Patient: sex F, age 40
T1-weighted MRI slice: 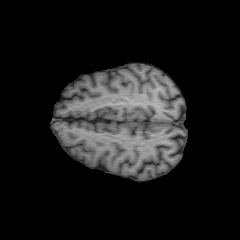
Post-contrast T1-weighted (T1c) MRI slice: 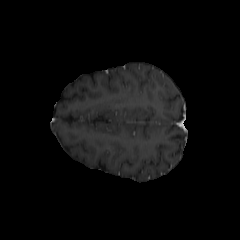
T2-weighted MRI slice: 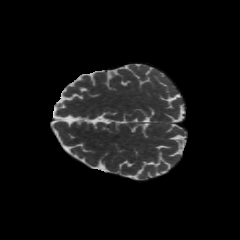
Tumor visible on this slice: no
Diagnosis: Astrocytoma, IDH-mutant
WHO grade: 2